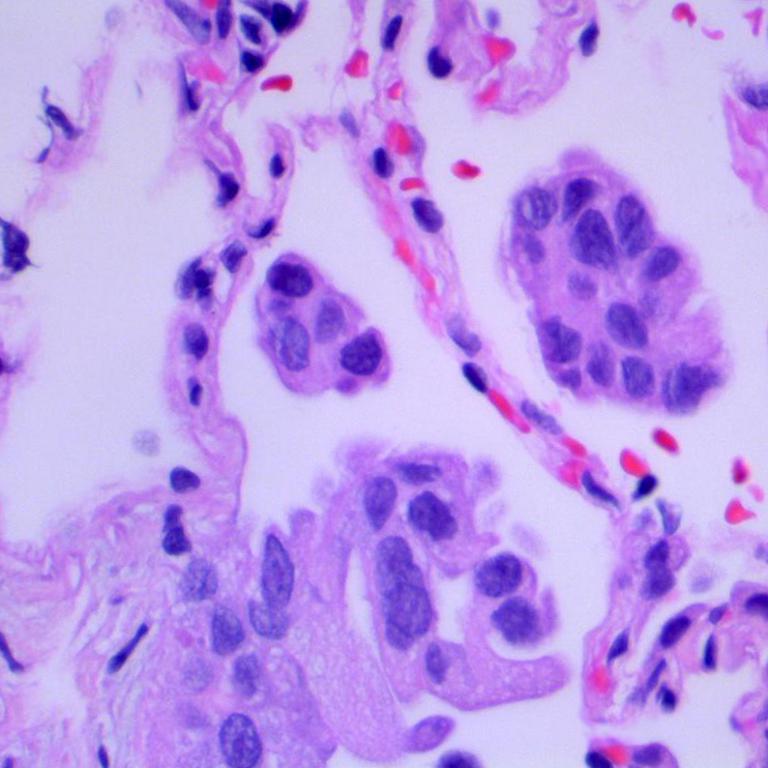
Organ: lung
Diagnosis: adenocarcinomas